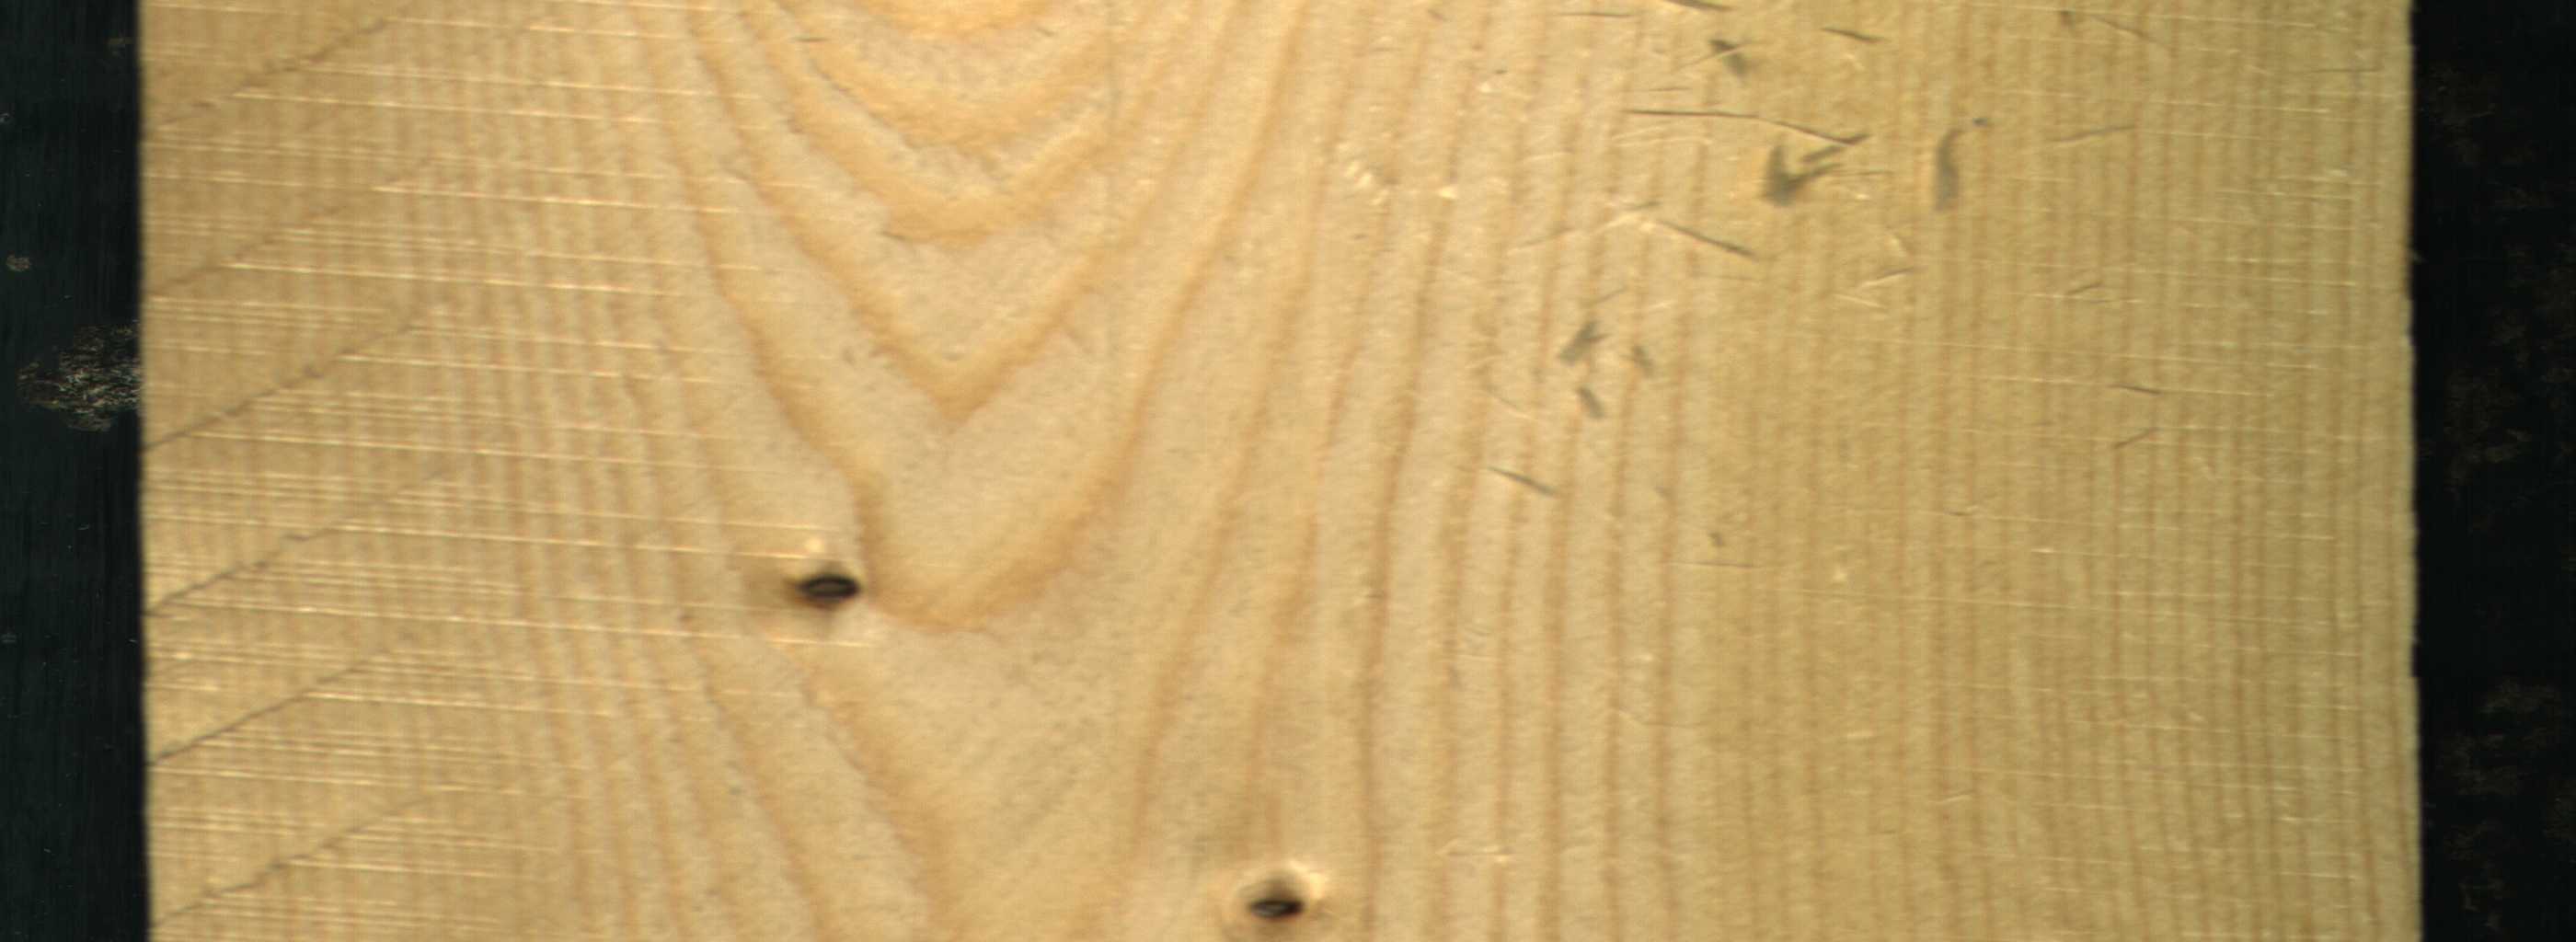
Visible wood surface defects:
Dead_Knot
Dead_Knot